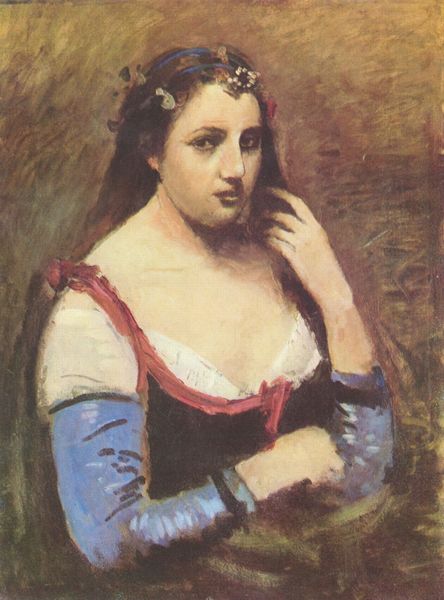
Titel: Frau mit Margeriten
Künstler: Jean Baptiste Camille Corot
Standort: Budapest
Institution: Szépmüvészeti Múzeum
Schlagwörter: blau, dunkel, gemälde, hand, haut, schatten, weiß, gelb, grün, impressionismus, mädchen, ocker, ausschnitt, blume, blumen, braun, brust, busen, finger, frau, geste, haar, hell, hintergrund, kleid, kreide, licht, mund, nase, profil, schmuck, schwarz, stirn, blick, blüten, dame, rot, beige, expressionismus, schleife, jung, arme, augen, band, bluse, gesicht, haarschmuck, inkarnat, lang, spitze, ärmel, bildnis, hals, hände, portrait, porträt, öl, haare, lange haare, pose, sitzend, saum, spitzen, prostituierte, brustbild, brünett, dekollete, dekolletee, dekoltee, en face, haarreif, kinn, locken, potrait, schulter, schultern, schürze, spanien, wangen, mieder, backen, haarband, dick, büste, melancholie, mimik, altrosa, dreiviertelprofil, lippenstift, decolleté, kokett, frühling, corinth, zigeuner, leinwand, kranz, mythologie, flora, tracht, bustier, halbprofil, halbporträt, unterarm, angewinkelt, trägerkleid, slevogt, dekolltee, italienerin, madonna, träger, tempera, schwar, dirndl, corot, ror, bekränzt, unterkleid, streichen, unterwäsche, hellhäutig, langes haar, helle haut, impressiv, gemäldew, übermalt, rassig, lsziv, lenges haar, haarblumen